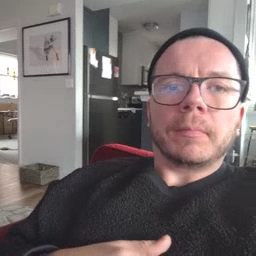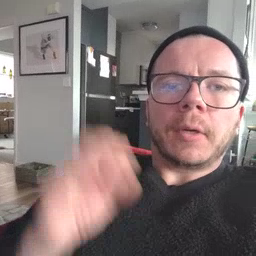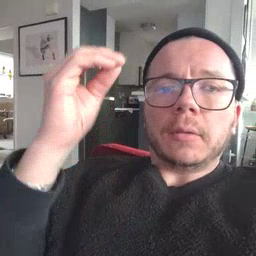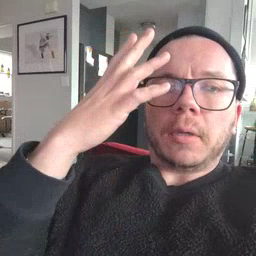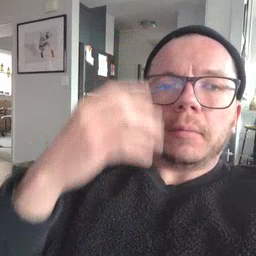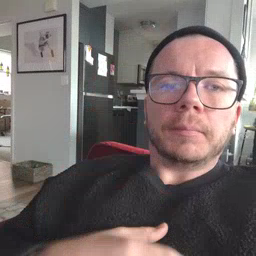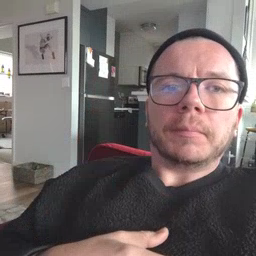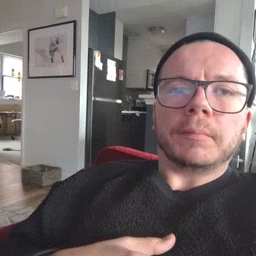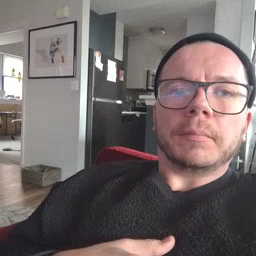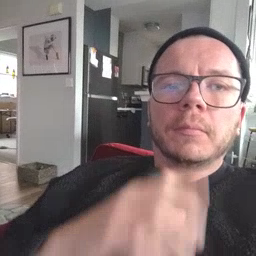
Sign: sun